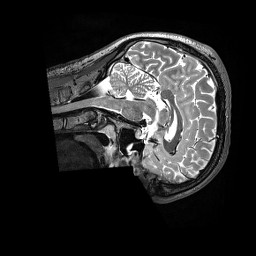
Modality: T2w
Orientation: sagittal
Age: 25
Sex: male
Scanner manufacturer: siemens
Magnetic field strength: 3 T
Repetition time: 3.2 s
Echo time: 0.562 s